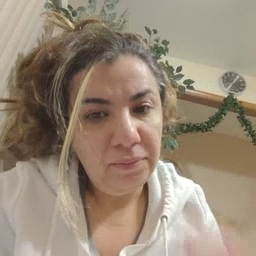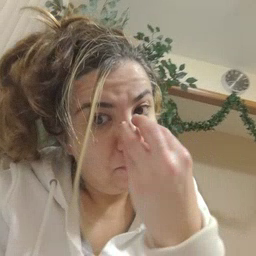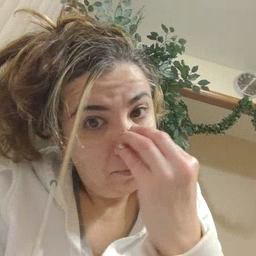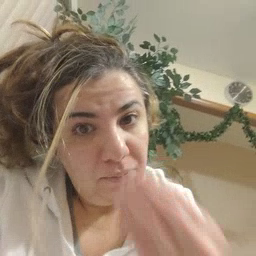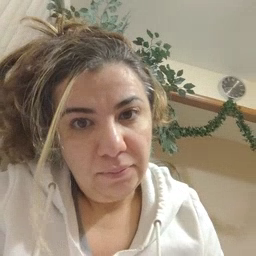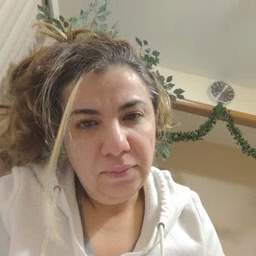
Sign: clown